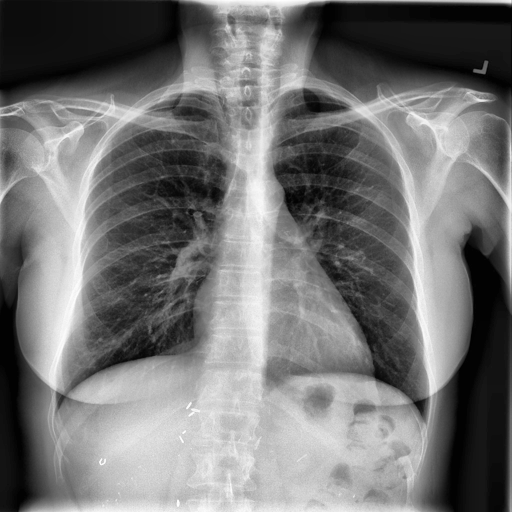
Finding: NORMAL